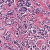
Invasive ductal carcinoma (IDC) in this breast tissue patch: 1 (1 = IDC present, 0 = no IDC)